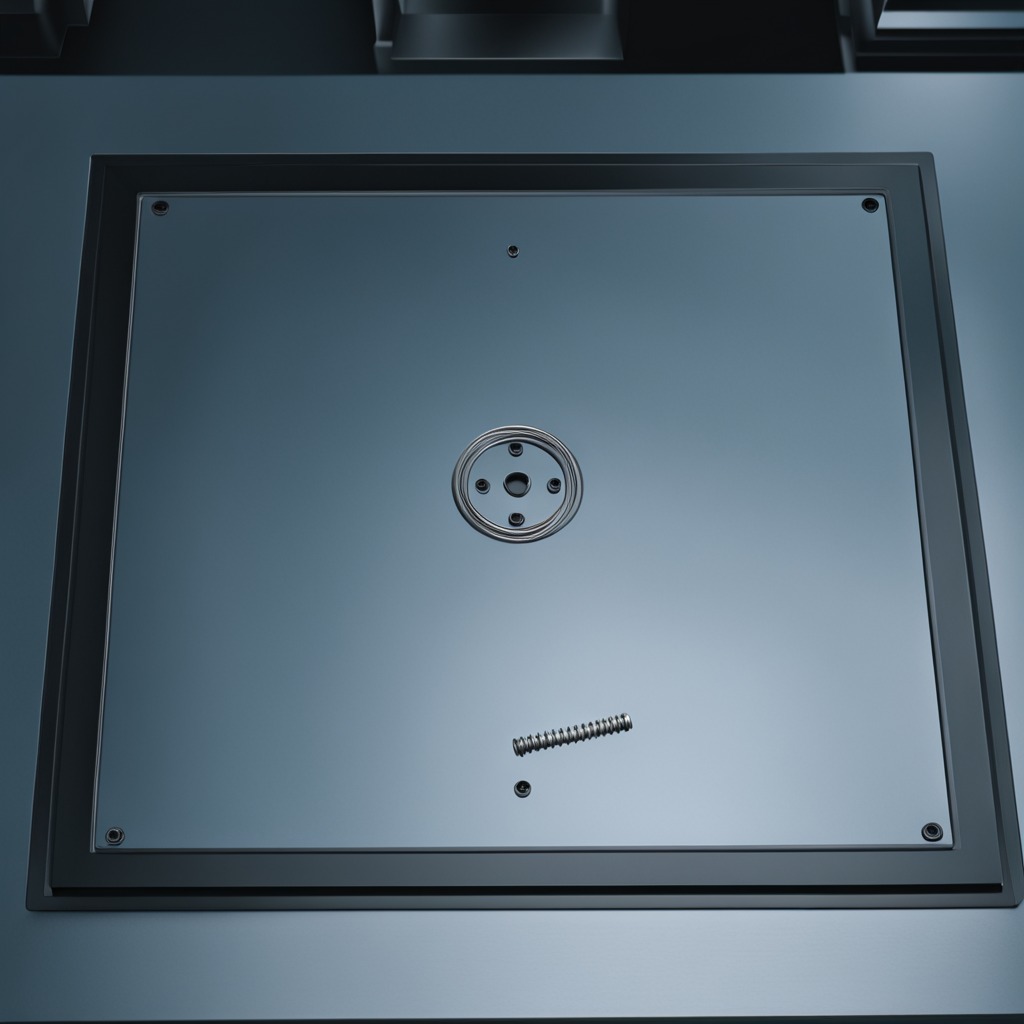
A coiled metal spring is lying on a metal table in a machine shop under fluorescent lights.